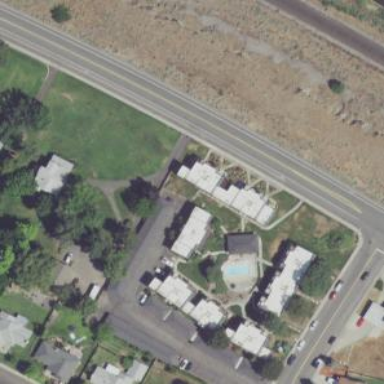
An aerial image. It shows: Condominium in residential area.